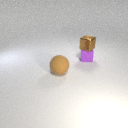
small purple rubber cube behind large brown rubber sphere